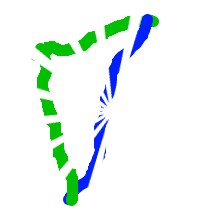
Shape: triangle